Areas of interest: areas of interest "Sport and cultural"
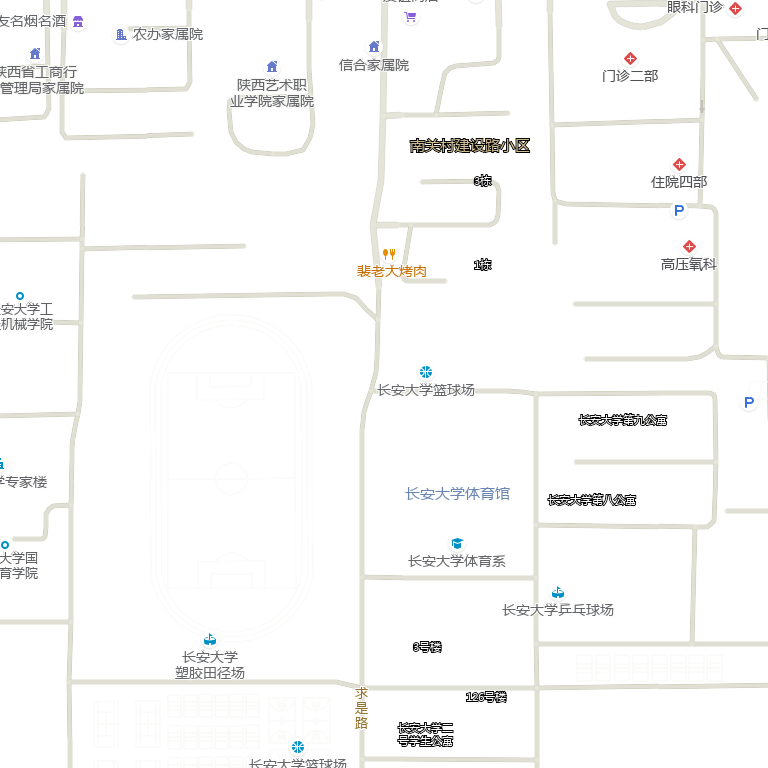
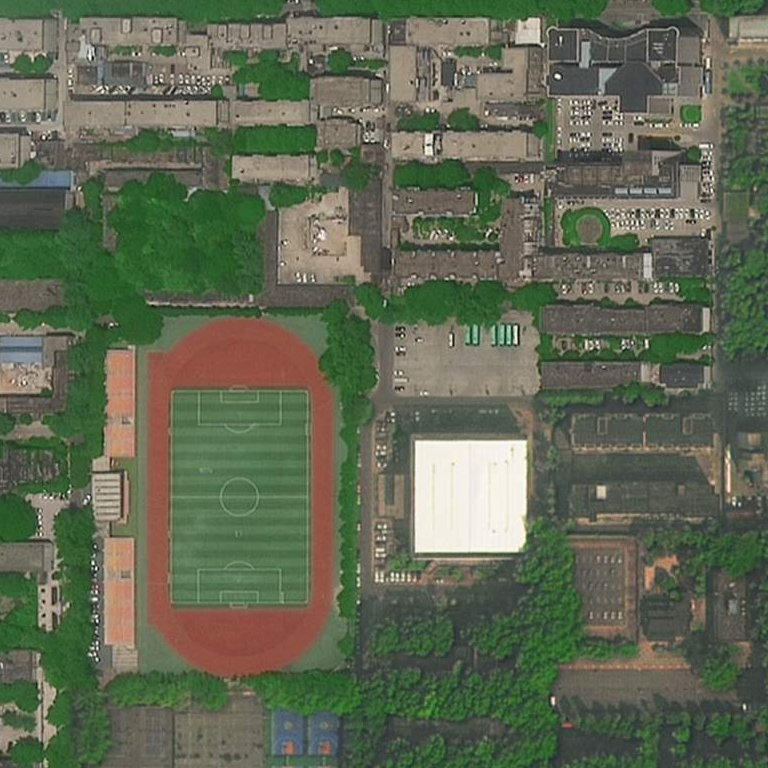